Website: crate-barrel
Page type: account-selection
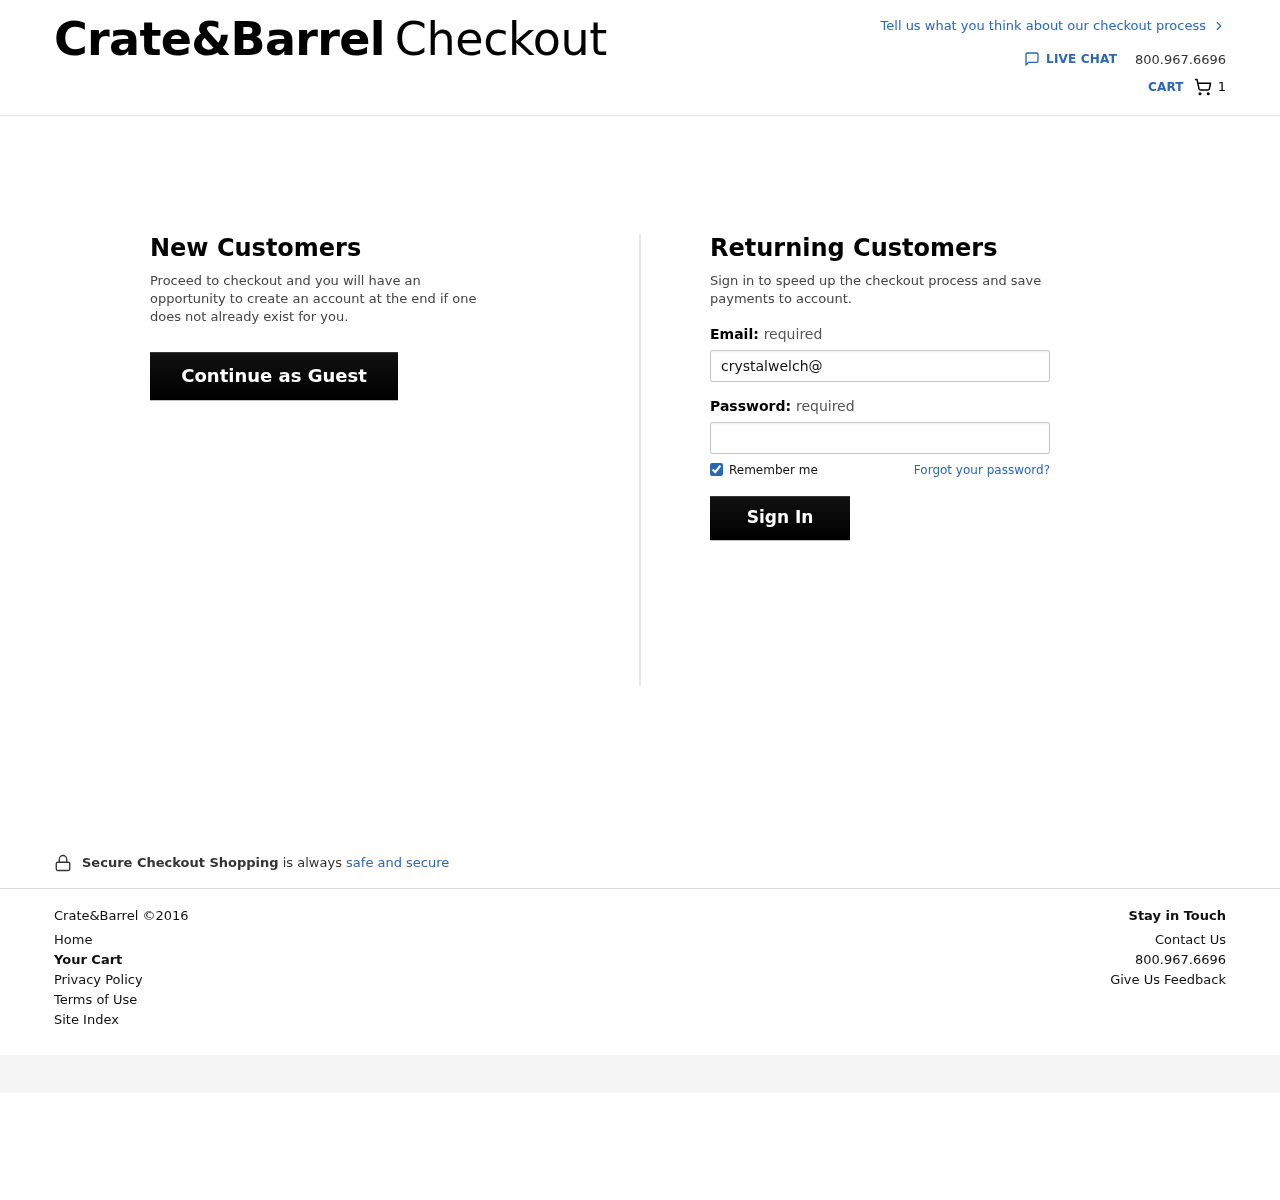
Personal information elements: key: PII_EMAIL
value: crystalwelch@yahoo.com
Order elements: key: ORDER_NUM_ITEMS
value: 1